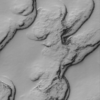
Label: not_dusty